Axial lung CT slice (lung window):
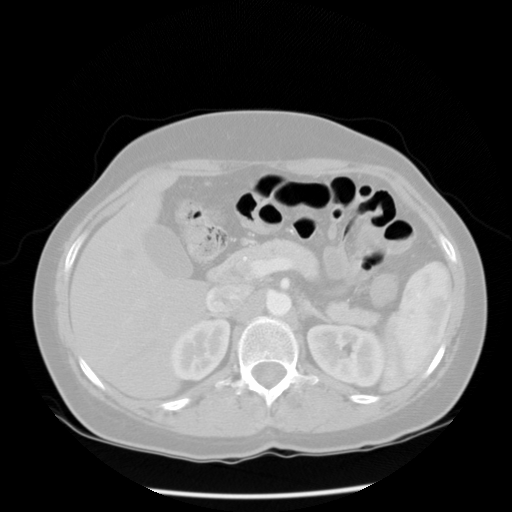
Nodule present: no